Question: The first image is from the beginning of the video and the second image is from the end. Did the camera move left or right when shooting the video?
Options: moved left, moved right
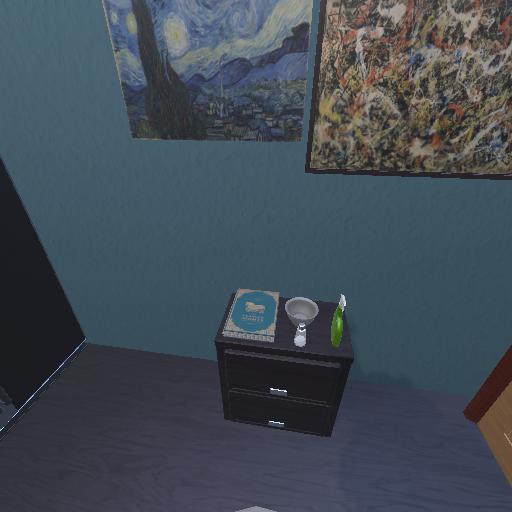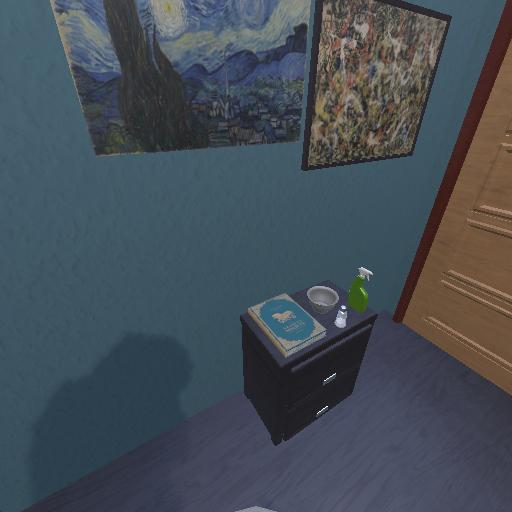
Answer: moved left